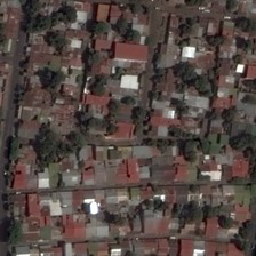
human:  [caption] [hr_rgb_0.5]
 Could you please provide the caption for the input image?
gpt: The houses are closely aligned along the straight road.

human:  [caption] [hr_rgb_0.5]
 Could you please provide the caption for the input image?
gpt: we can see several trees decorates this densly settled residential area .

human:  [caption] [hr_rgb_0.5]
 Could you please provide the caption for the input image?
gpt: The house lined up along the straight road.

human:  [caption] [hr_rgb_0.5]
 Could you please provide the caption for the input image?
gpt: Houses piled up narrowly along the straight roads.

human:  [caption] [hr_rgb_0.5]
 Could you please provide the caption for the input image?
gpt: House on the straight road